Question: > Hi , when i deleted site under mysite collection the webapplication
doesnot work and i had this errorHTTP/1.1 200 OK Server: Microsoft-IIS/7.5 Date: Fri, 13 Dec 2013
07:03:54 GMT Connection: closeWhen I checked the log file I had this :

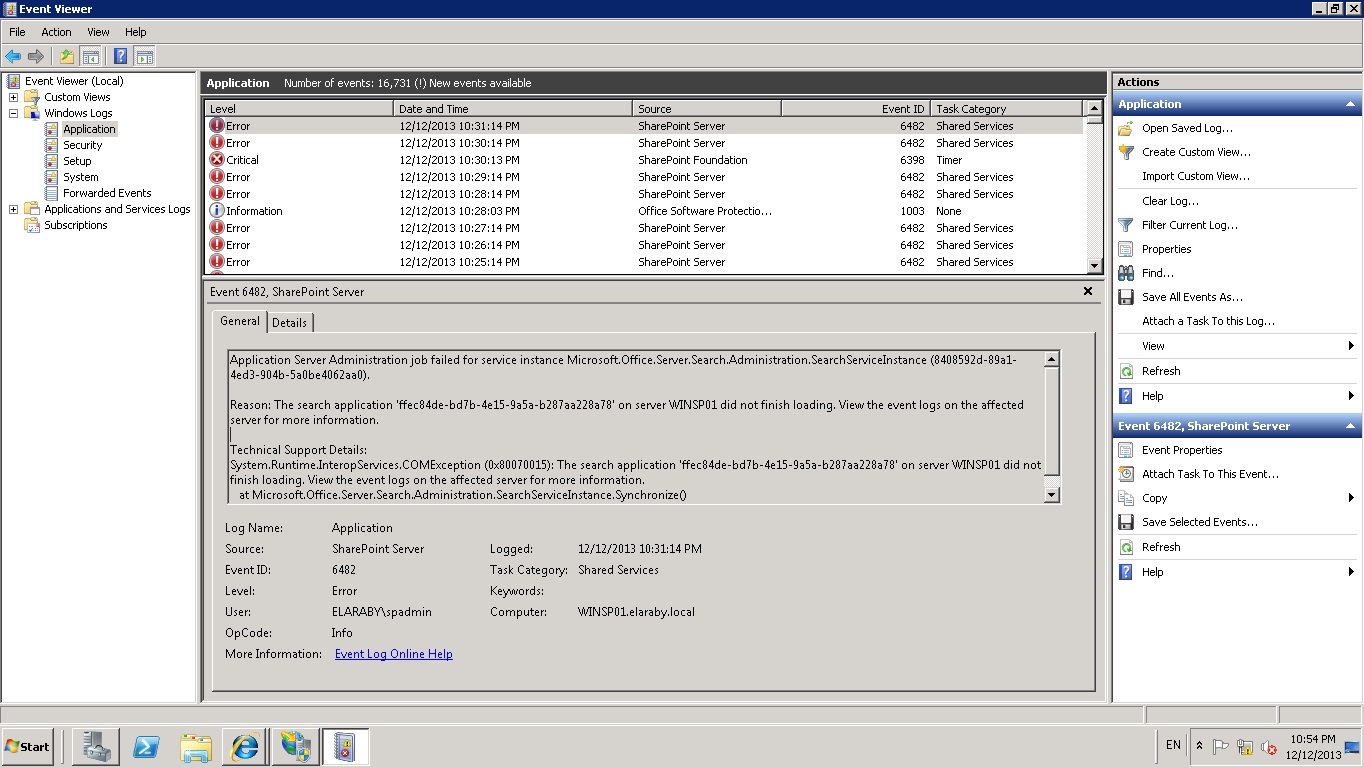
Answer: From Microsoft <URL>
> This is caused by insufficient permissions for the search service account on the SharePoint Server. Verify that no group policies have been set on the local user groups 'WSS_WPG' and 'WSS_ADMIN_WPG'.
> Check the system event log for group policy changes that may have occurred around the same time as the search errors. Determine if any group policies have altered permissions on 'WSS_WPG', or WSS_ADMIN_WPG groups
From the folder run the Psconfig command-line tool for SharePoint Products as follows:
'''
Psconfig -cmd secureresources
'''